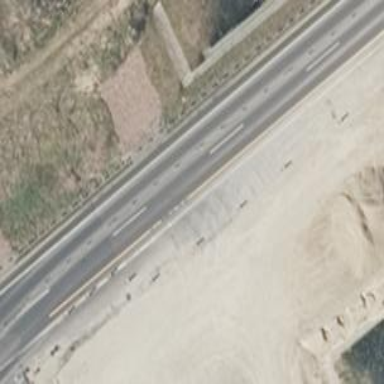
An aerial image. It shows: Motorway bridge.